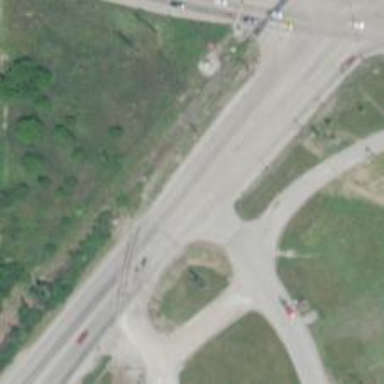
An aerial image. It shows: Primary highway.